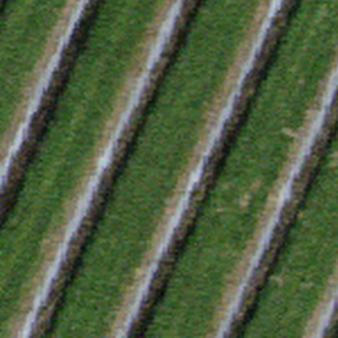
Label: other